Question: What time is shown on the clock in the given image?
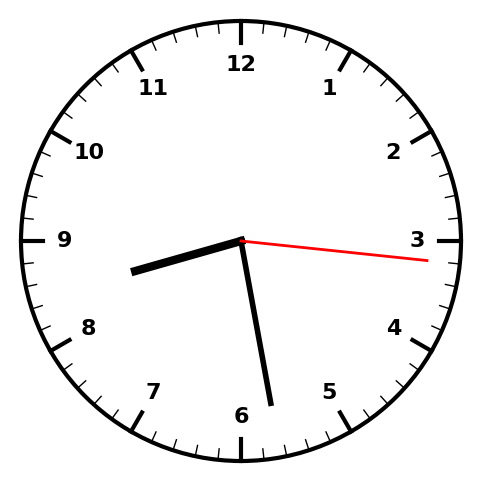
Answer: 08:28:16